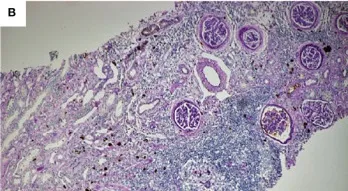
(C) Glomerular sub-epithelial deposits with granular pattern (immunofluorescence for anti-PLA2R antibodies, original magnification: x400).
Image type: pathology (immunostaining)